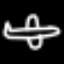
Label: airplane